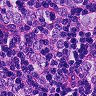
Metastatic tissue present: yes